Field crop: maize
Growth stage: 2
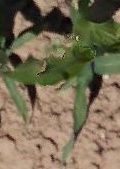
Species: maize